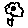
Label: flower